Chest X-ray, AP view. Patient: 45 years old, sex M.
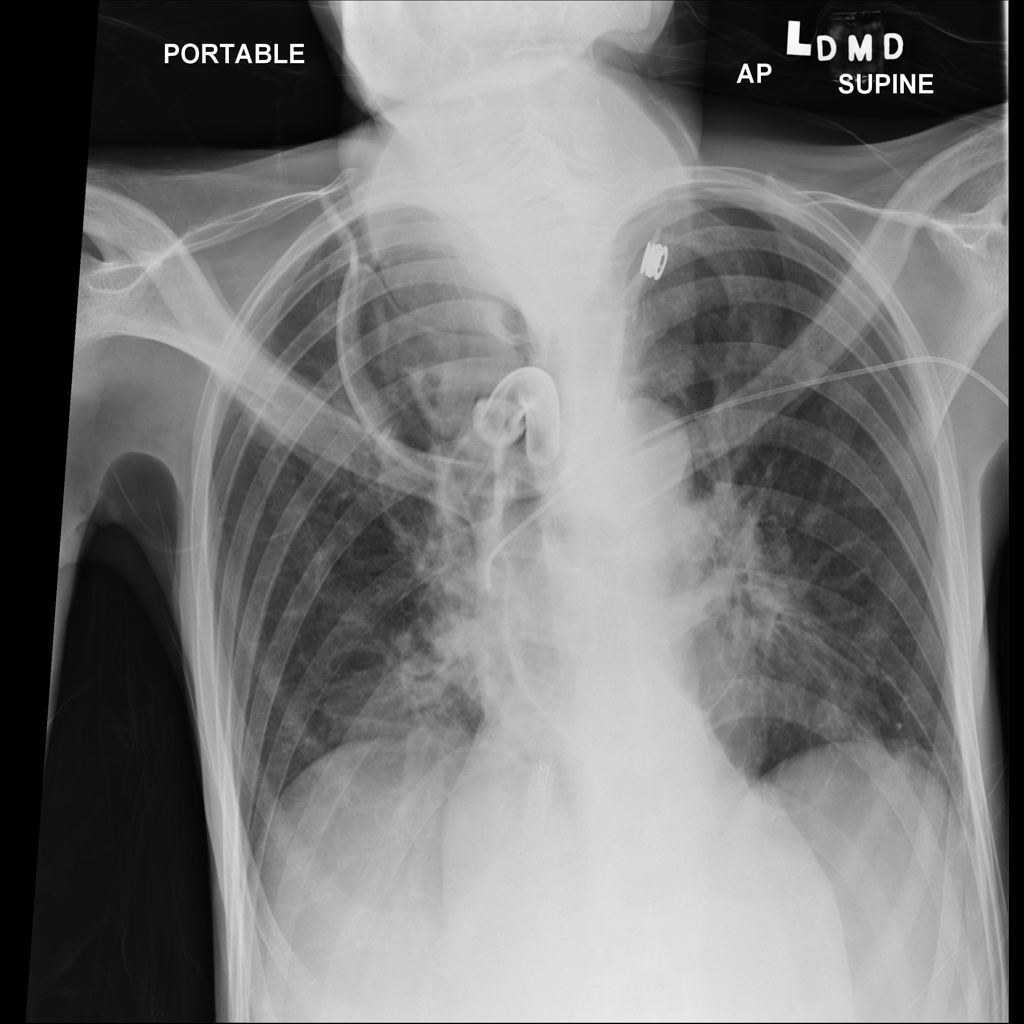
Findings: Atelectasis, Infiltration